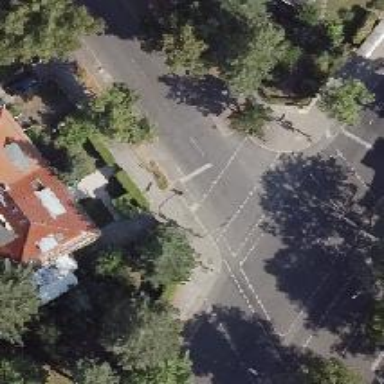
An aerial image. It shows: Road with traffic signals for signaling.